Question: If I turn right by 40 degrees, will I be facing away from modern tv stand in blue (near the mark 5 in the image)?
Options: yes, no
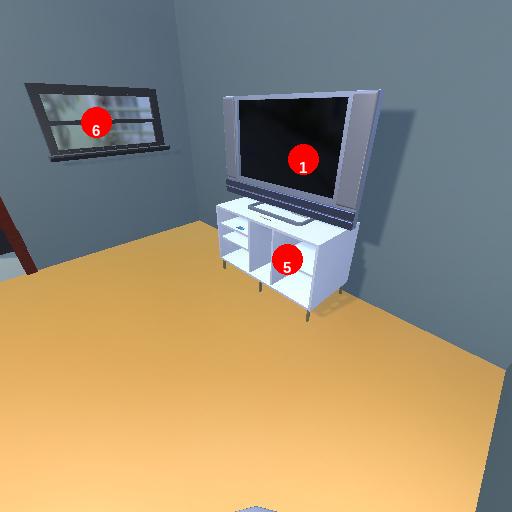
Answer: yes